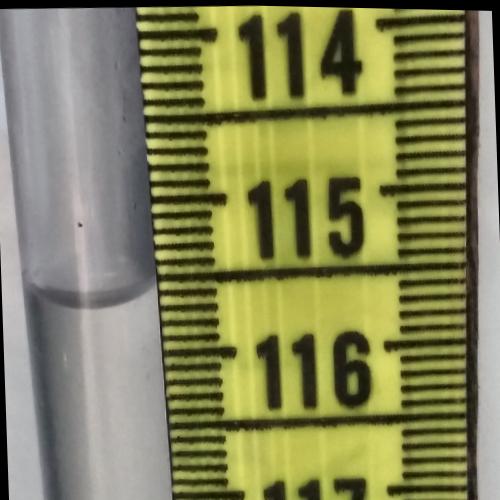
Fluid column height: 115.6 cm